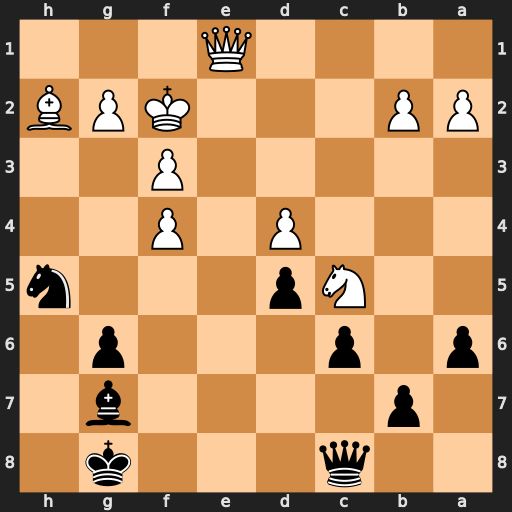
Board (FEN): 2q3k1/1p4b1/p1p3p1/2Np3n/3P1P2/5P2/PP3KPB/4Q3
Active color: b
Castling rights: -
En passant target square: -
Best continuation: Bxd4+ Kf1 Bxc5